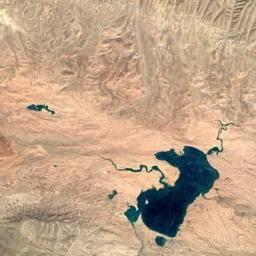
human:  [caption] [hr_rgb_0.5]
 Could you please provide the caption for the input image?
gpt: The lake in the picture is very long .

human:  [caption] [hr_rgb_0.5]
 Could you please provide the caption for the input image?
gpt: An irregularly shaped blue lake is surrounded by yellow-brown mountains, With some small lakes next to it .

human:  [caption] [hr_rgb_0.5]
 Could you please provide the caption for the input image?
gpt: The ground is uneven around the lake .

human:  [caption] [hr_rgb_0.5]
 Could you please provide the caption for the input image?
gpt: A big lake and a small lake lie in a rolling wasteland and the water is dark blue .

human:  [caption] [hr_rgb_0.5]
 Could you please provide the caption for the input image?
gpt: The lake is in a yellow desert .